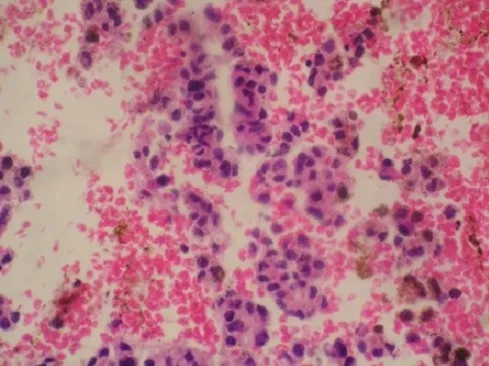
H&E Bone mass.
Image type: pathology (h&e)